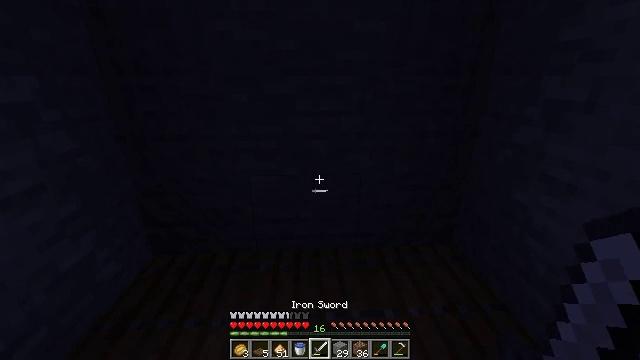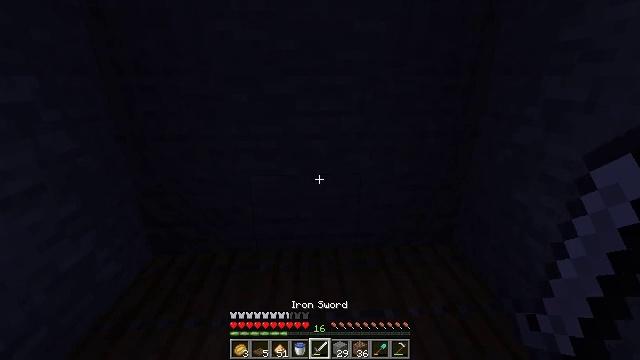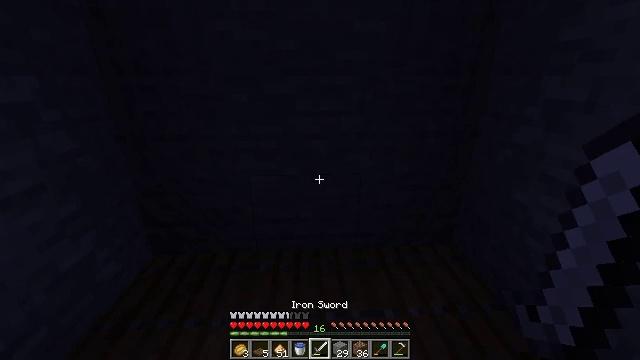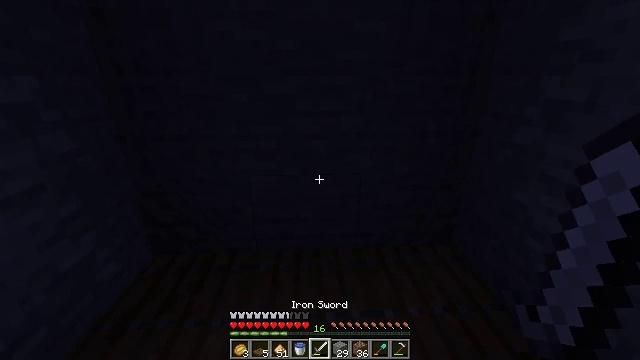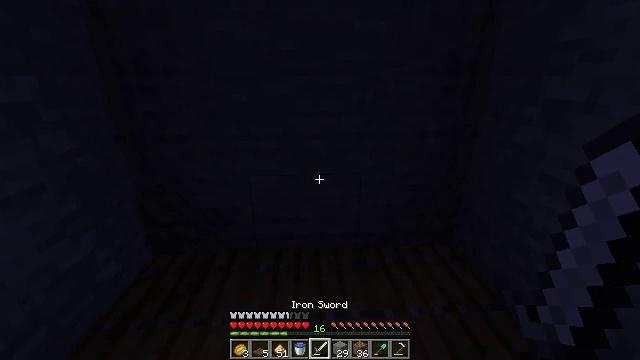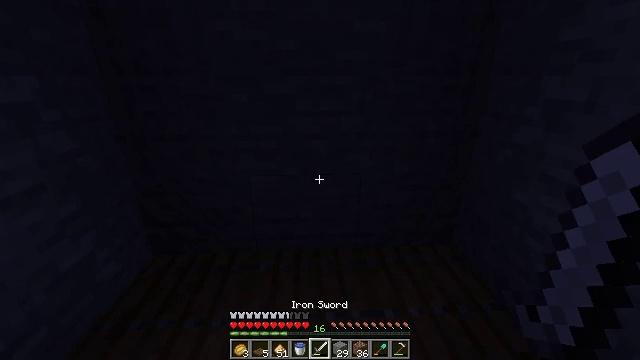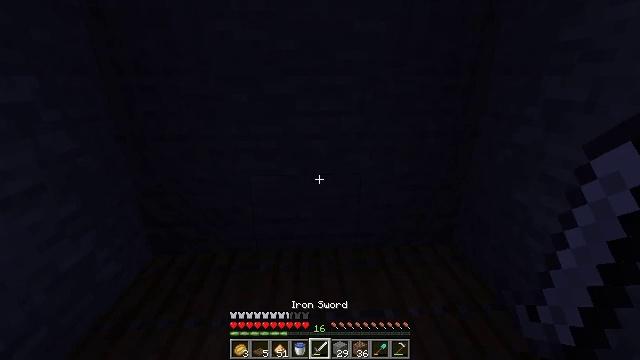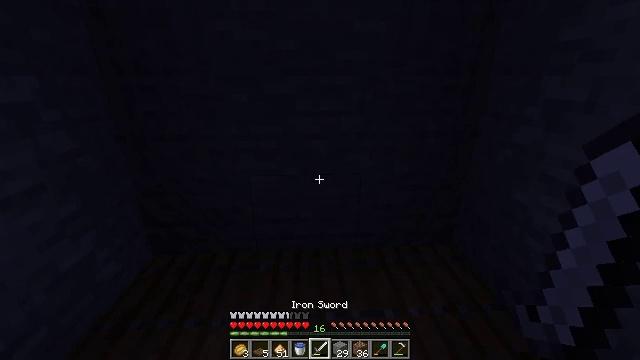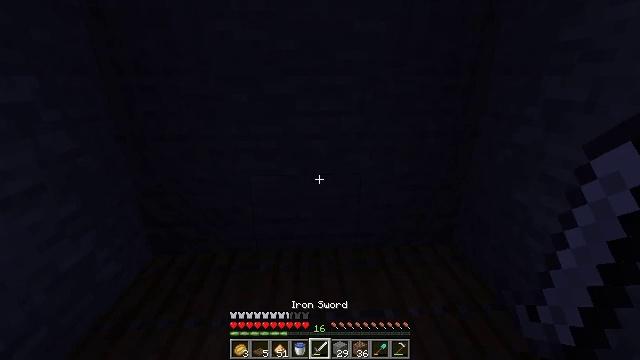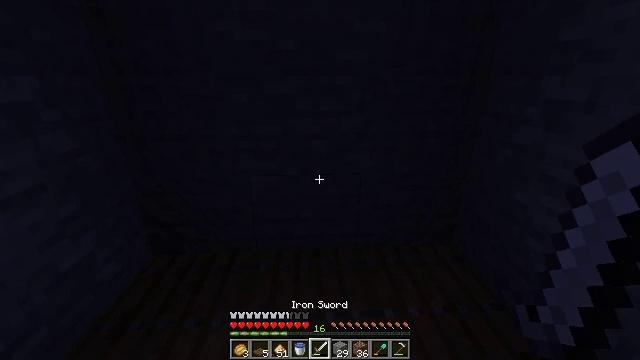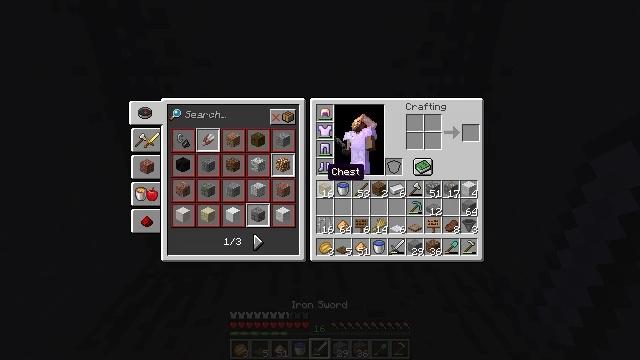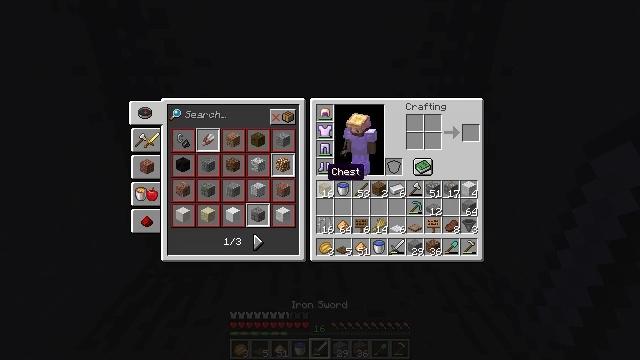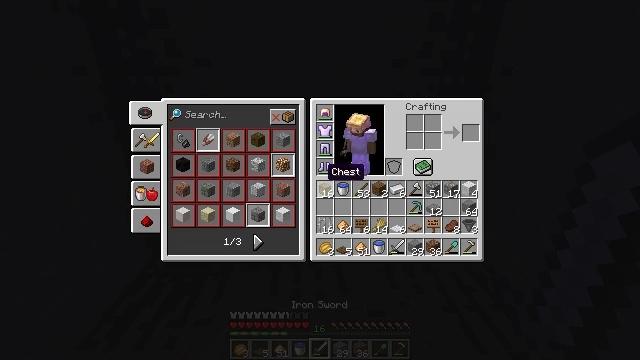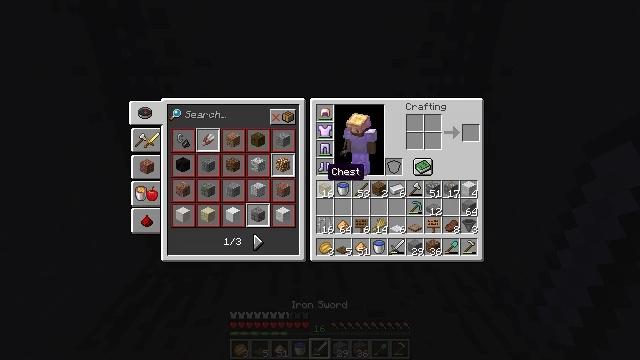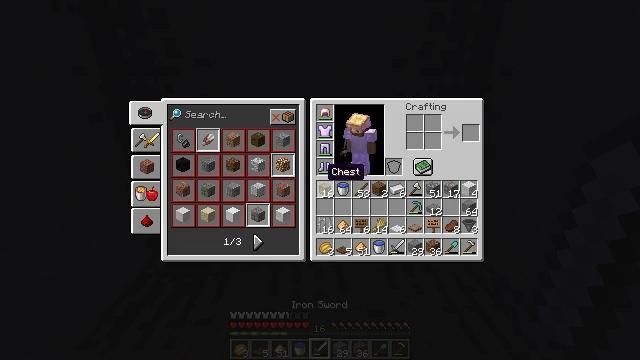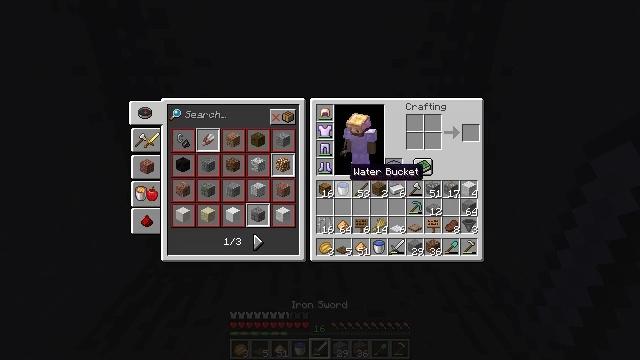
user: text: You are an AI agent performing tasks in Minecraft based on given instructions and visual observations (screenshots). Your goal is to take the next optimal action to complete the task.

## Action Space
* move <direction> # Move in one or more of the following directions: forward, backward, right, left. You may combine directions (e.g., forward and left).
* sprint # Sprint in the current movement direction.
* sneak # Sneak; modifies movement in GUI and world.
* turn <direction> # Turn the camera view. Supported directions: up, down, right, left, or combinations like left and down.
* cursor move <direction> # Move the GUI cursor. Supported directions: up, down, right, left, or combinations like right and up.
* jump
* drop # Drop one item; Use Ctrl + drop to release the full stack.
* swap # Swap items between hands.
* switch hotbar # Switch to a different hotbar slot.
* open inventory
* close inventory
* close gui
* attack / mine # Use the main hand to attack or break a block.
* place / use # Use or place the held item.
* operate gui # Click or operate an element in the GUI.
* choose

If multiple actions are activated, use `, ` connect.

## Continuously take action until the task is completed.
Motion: motion action
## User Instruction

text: Retrieve the spruce trapdoor by mining.
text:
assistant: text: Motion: no_op
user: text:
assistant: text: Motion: no_op
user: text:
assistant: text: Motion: no_op
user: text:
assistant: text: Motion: no_op
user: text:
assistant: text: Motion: no_op
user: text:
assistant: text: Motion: no_op
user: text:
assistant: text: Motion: no_op
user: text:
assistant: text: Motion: no_op
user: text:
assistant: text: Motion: no_op
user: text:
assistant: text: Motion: no_op
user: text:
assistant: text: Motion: no_op
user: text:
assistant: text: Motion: close inventory
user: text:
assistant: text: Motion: close inventory
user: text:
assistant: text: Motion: close inventory
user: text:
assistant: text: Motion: close inventory
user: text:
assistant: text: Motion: close inventory
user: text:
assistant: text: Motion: cursor move right, open gui
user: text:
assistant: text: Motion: no_op
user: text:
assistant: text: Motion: no_op
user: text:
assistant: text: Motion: no_op
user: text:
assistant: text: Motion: no_op
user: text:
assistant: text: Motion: no_op
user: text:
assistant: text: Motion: no_op
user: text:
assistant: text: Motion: cursor move down
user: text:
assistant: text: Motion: cursor move down
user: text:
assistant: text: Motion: no_op
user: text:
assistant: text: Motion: no_op
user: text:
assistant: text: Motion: cursor move right
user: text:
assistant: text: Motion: cursor move right
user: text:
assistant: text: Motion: no_op